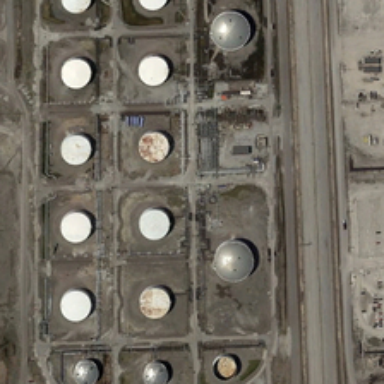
Many storage tanks are in a piece of bareland near a road .